Question: What is the value of this measurement?
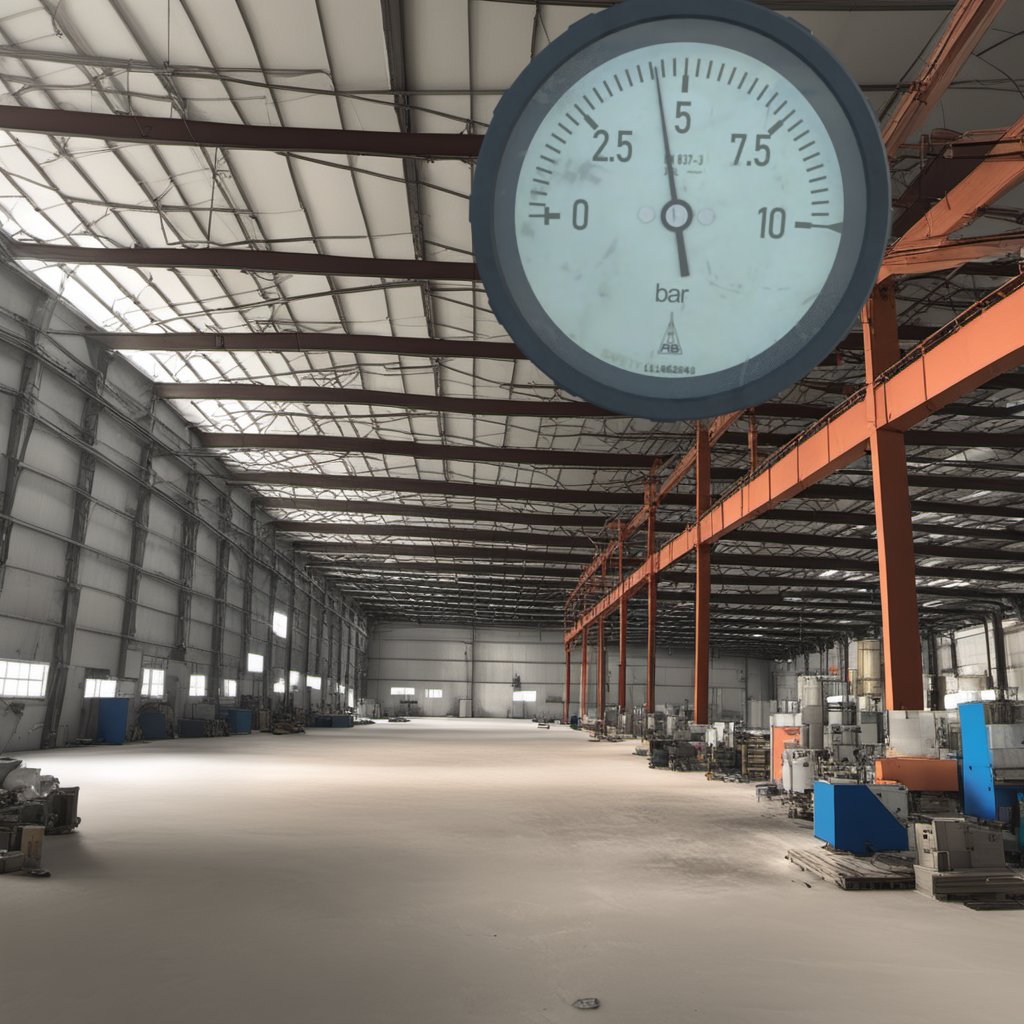
Answer: The result is 4.37
Question: What is the reading range of this measurement?
Answer: The range is from 0 to 10
Question: What is the minimum and maximum value of the measurement shown in the image?
Answer: The minimum value is 0 and the maximum value is 10